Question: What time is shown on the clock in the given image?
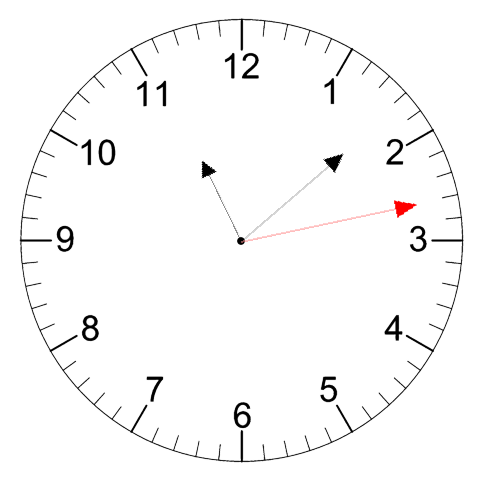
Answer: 11:08:13